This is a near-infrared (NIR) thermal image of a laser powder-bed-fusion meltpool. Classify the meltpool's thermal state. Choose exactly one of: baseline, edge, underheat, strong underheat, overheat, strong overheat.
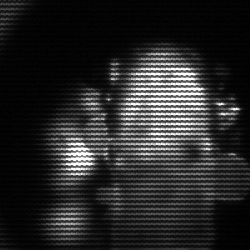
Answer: strong underheat